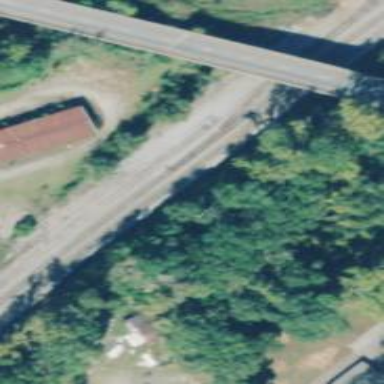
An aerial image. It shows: Disused railway spur service.